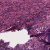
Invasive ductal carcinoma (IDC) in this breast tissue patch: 0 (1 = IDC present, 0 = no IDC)